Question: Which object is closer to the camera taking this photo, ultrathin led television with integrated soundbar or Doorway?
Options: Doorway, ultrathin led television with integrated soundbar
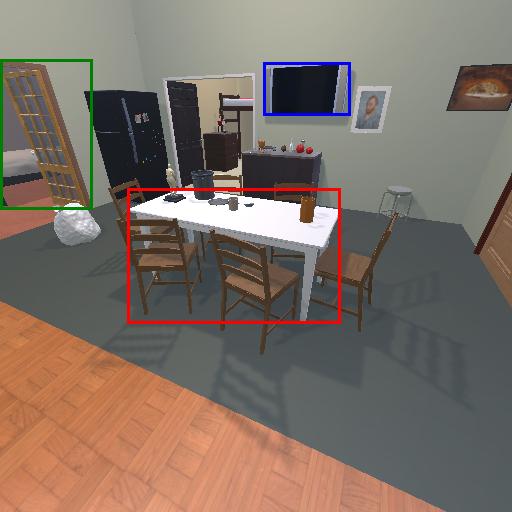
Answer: Doorway